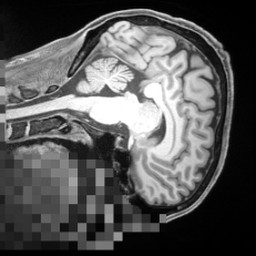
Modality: T1w
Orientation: sagittal
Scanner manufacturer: siemens
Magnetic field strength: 3 T
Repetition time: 2.55 s